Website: apple
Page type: billing-address
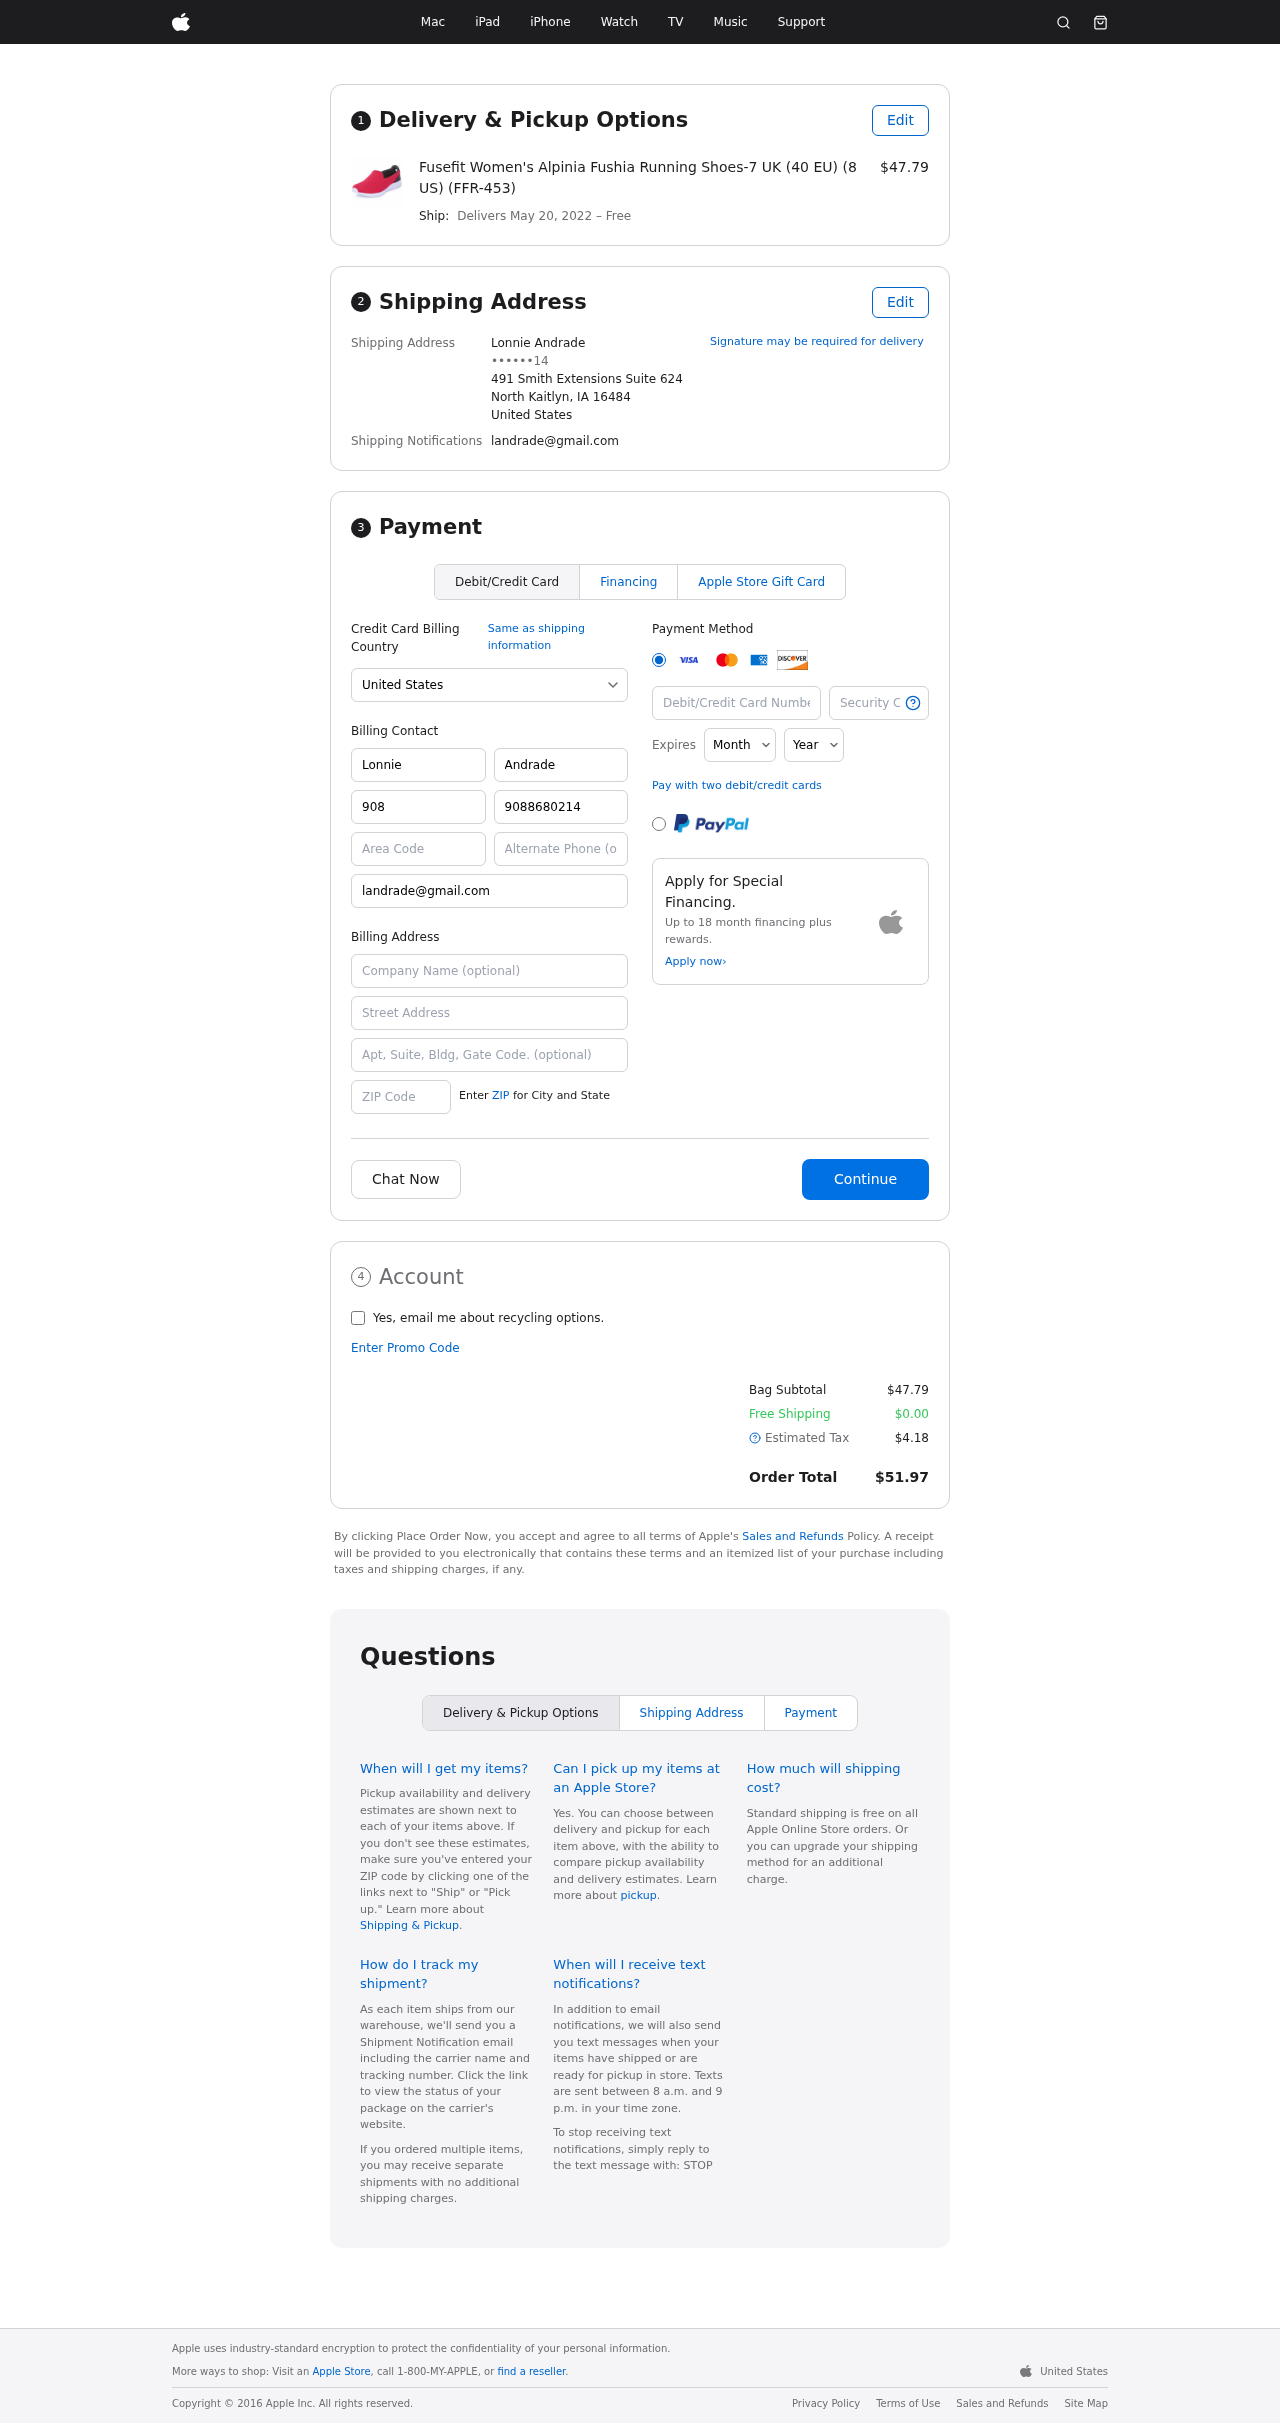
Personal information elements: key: PII_CARD_CVV
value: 885
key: PII_CARD_EXPIRY_MONTH
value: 03
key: PII_CARD_EXPIRY_YEAR
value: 30
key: PII_CARD_NUMBER
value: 2229 6781 1619 1739
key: PII_CITY_STATE_ZIP
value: North Kaitlyn, IA 16484
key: PII_COUNTRY
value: United States
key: PII_EMAIL
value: landrade@gmail.com
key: PII_FULLNAME
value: Lonnie Andrade
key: PII_STREET
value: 491 Smith Extensions Suite 624
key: PII_PHONE_MASKED
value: ••••••14
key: PII_BILLING_FIRSTNAME
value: Lonnie
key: PII_BILLING_LASTNAME
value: Andrade
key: PII_BILLING_PHONE_AREA
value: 908
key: PII_BILLING_PHONE
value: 9088680214
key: PII_BILLING_EMAIL
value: landrade@gmail.com
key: PII_BILLING_STREET
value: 491 Smith Extensions Suite 624
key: PII_BILLING_STREET2
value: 412 Mercedes Brook
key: PII_BILLING_POSTCODE
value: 16484
Product elements: key: PRODUCT1_NAME
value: Fusefit Women's Alpinia Fushia Running Shoes-7 UK (40 EU) (8 US) (FFR-453)
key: PRODUCT1_PRICE
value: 47.79
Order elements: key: ORDER_DELIVERY_DATE
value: May 20, 2022
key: ORDER_SUBTOTAL
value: $47.79
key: ORDER_SHIPPING_COST
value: $0.00
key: ORDER_TAX
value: $4.18
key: ORDER_TOTAL
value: $51.97